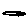
Label: car